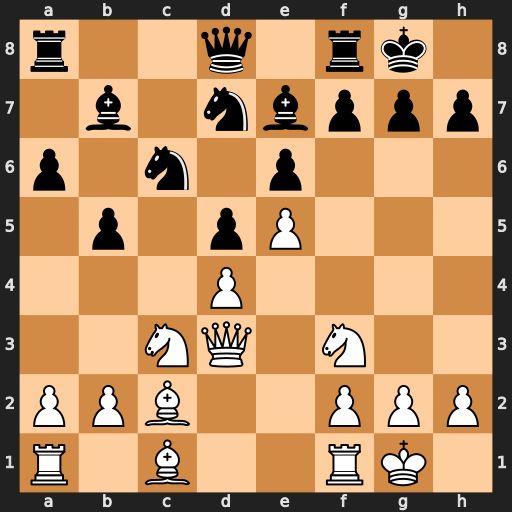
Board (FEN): r2q1rk1/1b1nbppp/p1n1p3/1p1pP3/3P4/2NQ1N2/PPB2PPP/R1B2RK1
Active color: w
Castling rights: -
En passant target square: -
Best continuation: Qxh7#